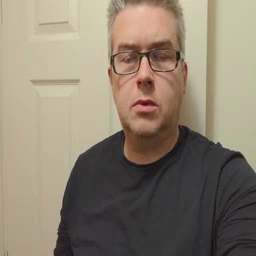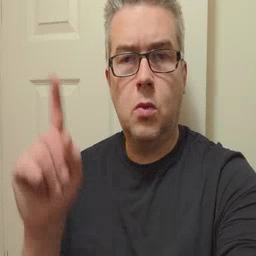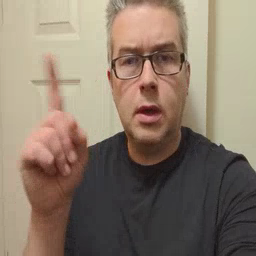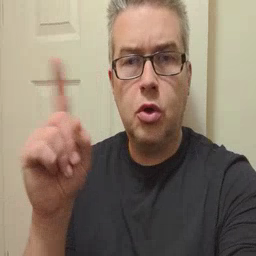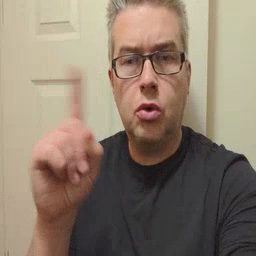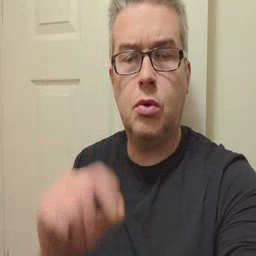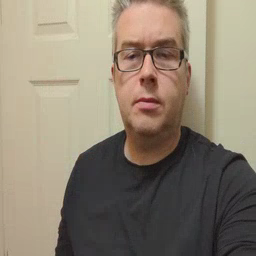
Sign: where